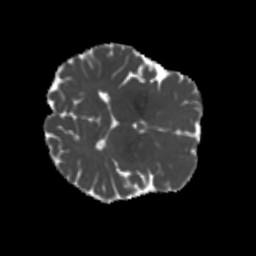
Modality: MD
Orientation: axial
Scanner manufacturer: siemens
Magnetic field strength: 3 T
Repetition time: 4 s
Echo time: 0.0594 s